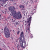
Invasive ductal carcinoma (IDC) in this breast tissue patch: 0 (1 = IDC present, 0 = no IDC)